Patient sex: F
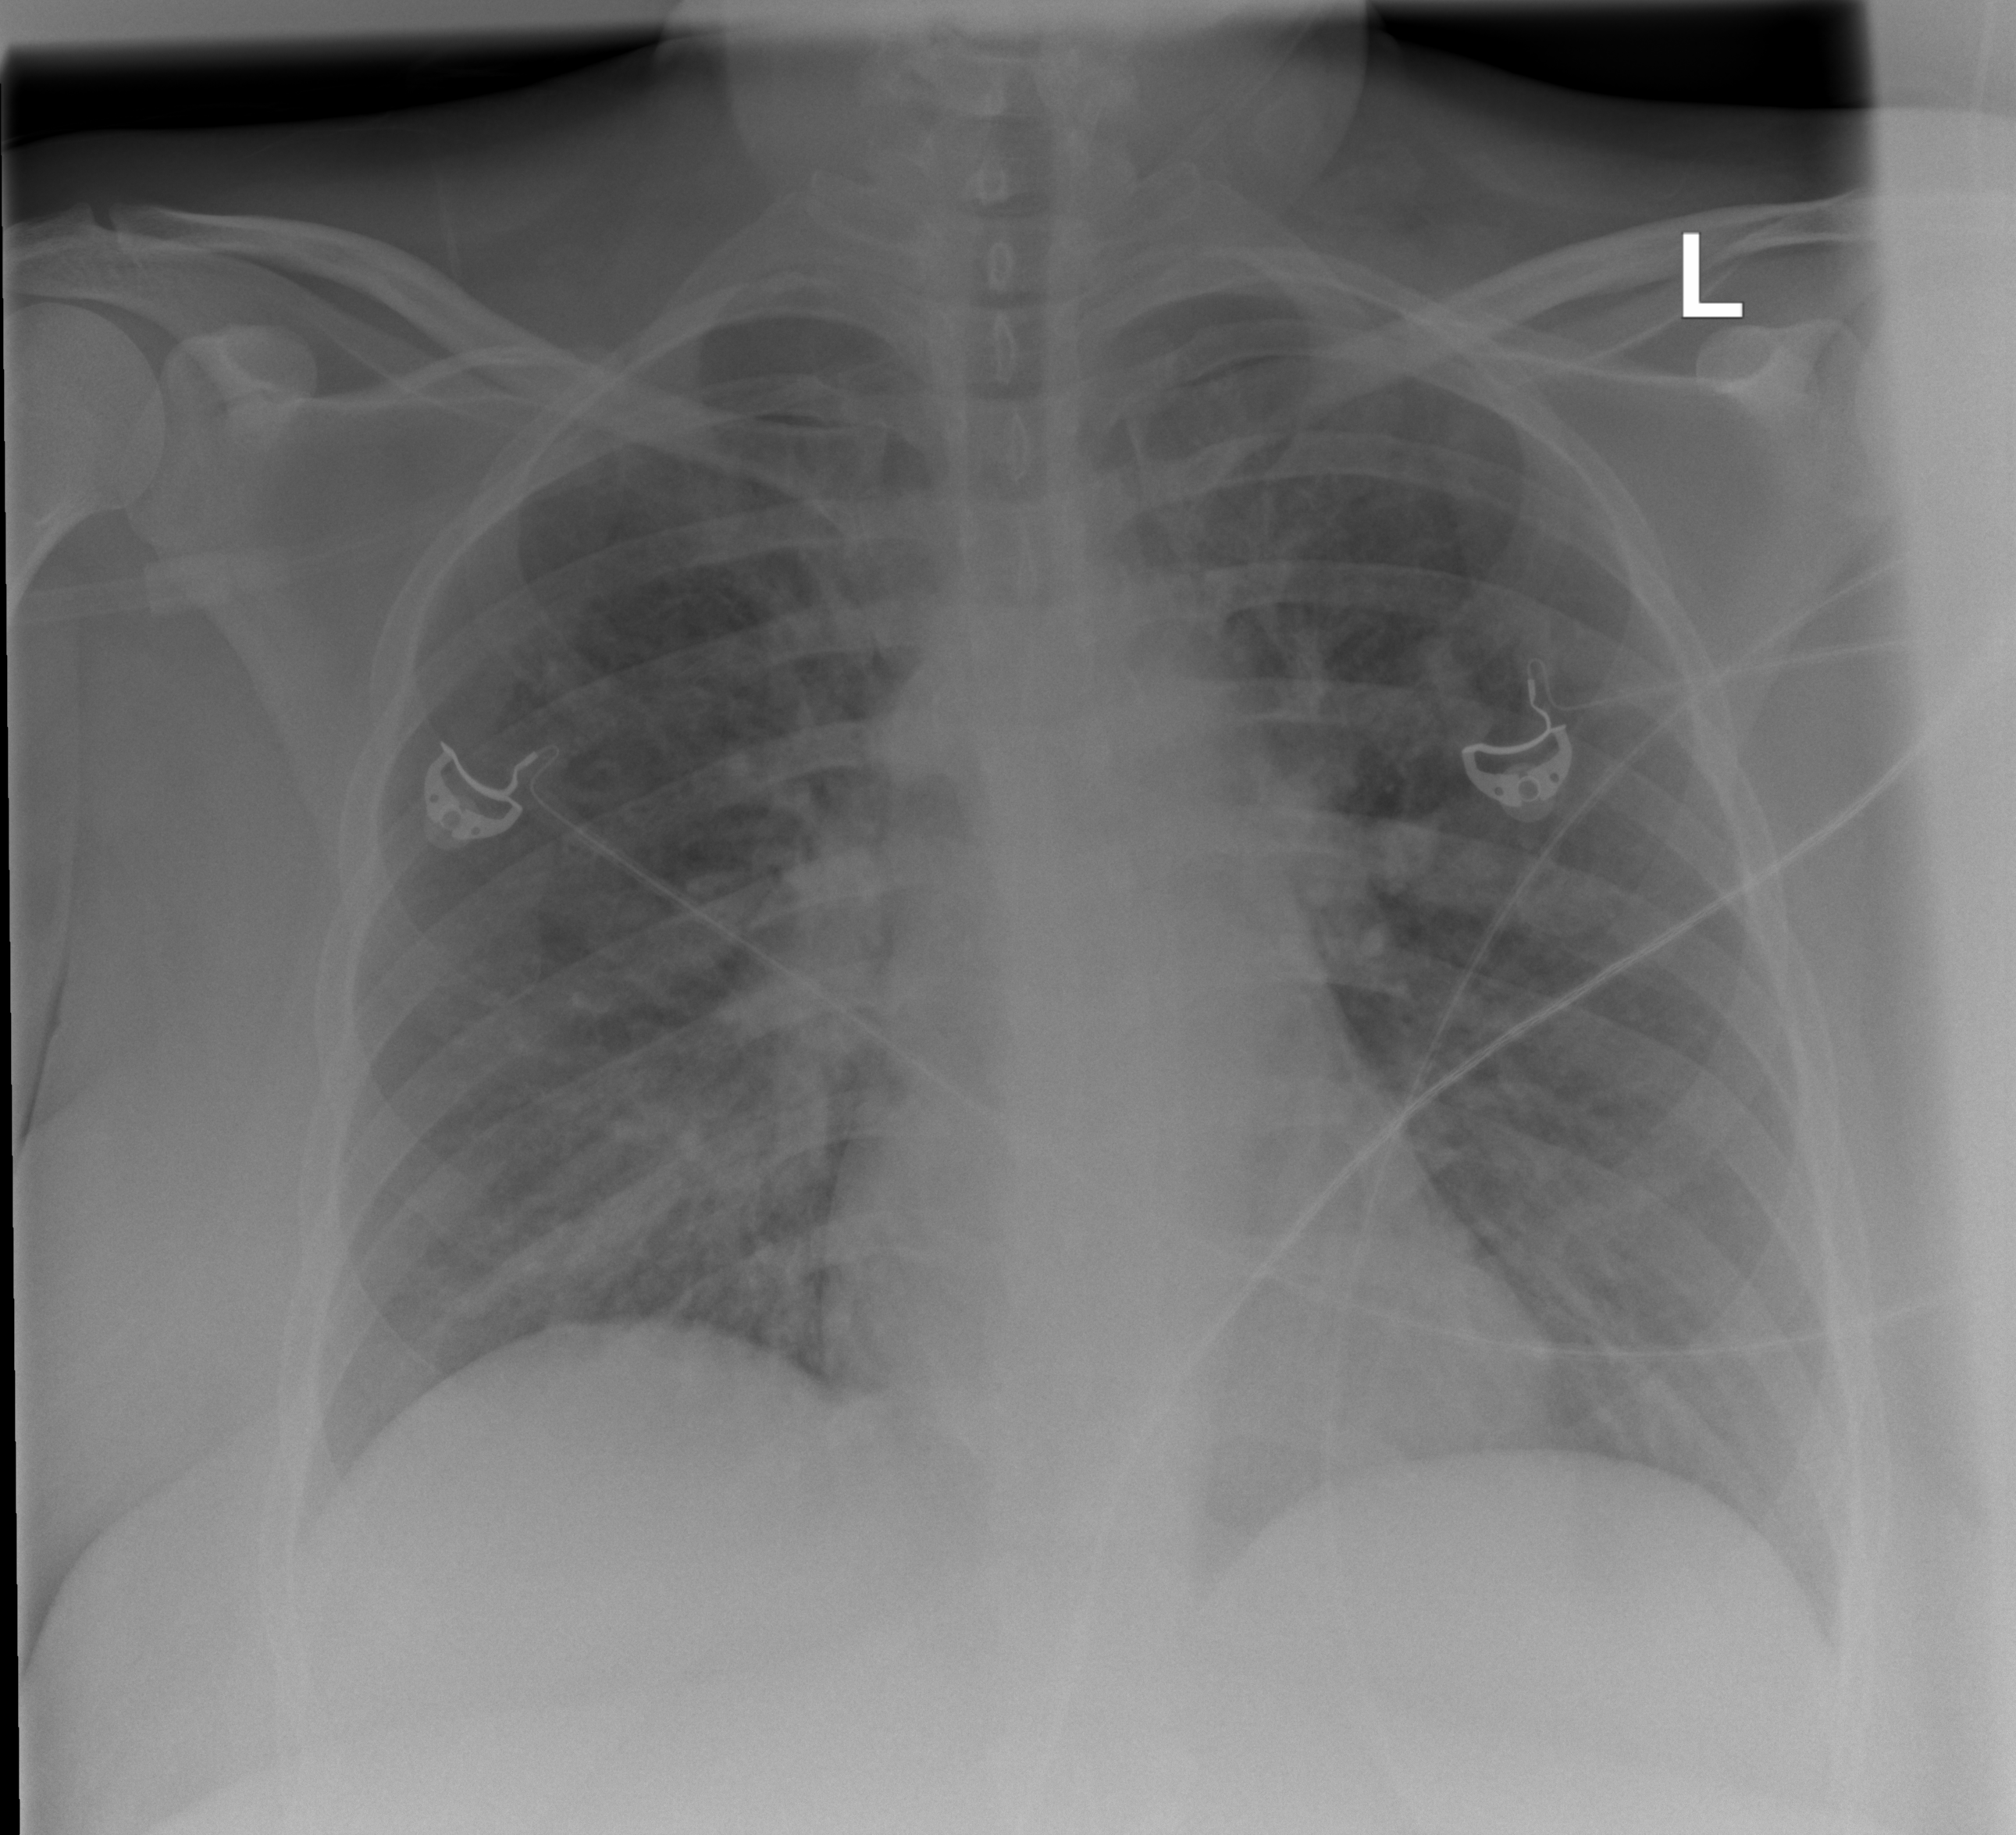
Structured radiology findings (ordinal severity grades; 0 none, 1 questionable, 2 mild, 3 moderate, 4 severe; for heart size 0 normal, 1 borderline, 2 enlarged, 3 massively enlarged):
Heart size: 0
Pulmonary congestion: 2
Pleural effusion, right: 0
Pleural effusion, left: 0
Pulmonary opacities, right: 3
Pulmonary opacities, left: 3
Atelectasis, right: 2
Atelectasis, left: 2